Question: I'm attempting to make a ribbon for a navbar using bootstrap and my own CSS work. I have the majority of what I need finished, however I cannot seem to make the right side of the ribbon align with the navbar.
(colors purposefully bad to make the example obvious)

Here's an example of my situation: <URL>
CSS:
'''
nav.navbar {
border-radius: 0px;
border-left: none;
border-right: none;
box-shadow: inset 0 1px 0 0 rgba(255, 255, 255, 0.15), 0 1px 5px -5px rgba(0, 0, 0, 0.075);
box-shadow: none;
}
div.ribbon-left {
left: -13px;
float: left;
width: 13px;
border-right: none;
}
div.ribbon-right {
width: 13px;
float: right;
right: -13px;
border-left: none;
}
div.ribbon-left, div.ribbon-right {
position: relative;
/*background: linear-gradient(to bottom, #fff 0, #f8f8f8 100%) repeat-x;*/
background: white;
height: 100%;
min-height: 52px;
border: 1px solid transparent;
}
div.ribbon-top-back {
z-index: -10;
border-color: transparent transparent #f0f0f0 transparent;
border-style: solid;
border-width: 13px;
height: 0px;
width: 0px;
position: relative;
left: -1px;
top: -27px;
}
div.ribbon-right > div.ribbon-top-back {
left: -14px;
}
/* Temporary coloring to make things obvious */
body {
background-color: blueviolet;
}
.container {
background-color: #c0a16b;
}
html, body, div.container {
height: 100%;
}
'''
A general idea of the ribbon layout:
'''
<div class="row">
<div class="ribbon">
<div class="ribbon-left">
<div class="ribbon-top-back"></div>
</div>
<div class="ribbon-content">
<!-- bootstrap navbar -->
</div>
<div class="ribbon-right">
<div class="ribbon-top-back"></div>
</div>
</div>
</div>
'''
How can I make the element align correctly?
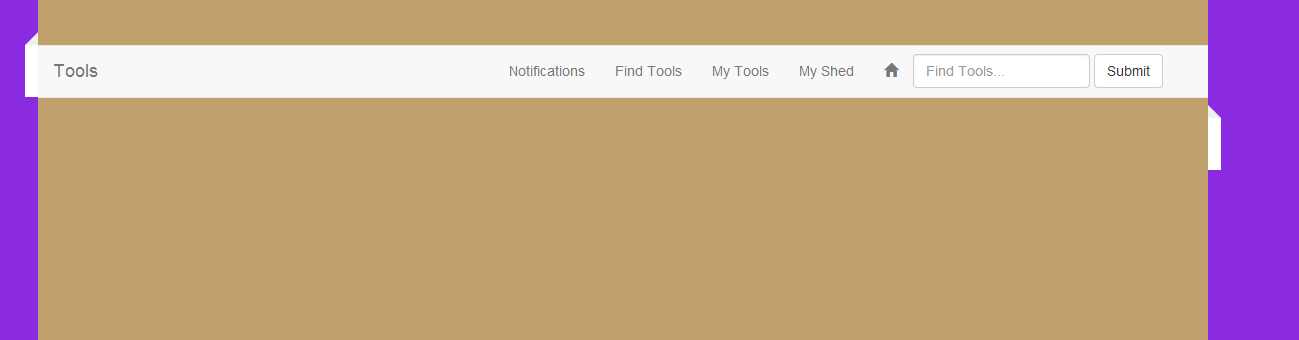
Answer: So after some testing, it became apparent that if I wanted the element to be in-line, I would need to declare it before the navbar (seeing as it's 'relative' positioning but 'float: right'):
'''
<div class="row">
<div class="ribbon">
<div class="ribbon-left">
<div class="ribbon-top-back"></div>
</div>
<div class="ribbon-right">
<div class="ribbon-top-back"></div>
</div>
<div class="ribbon-content">
<!-- bootstrap navbar -->
</div>
</div>
</div>
'''